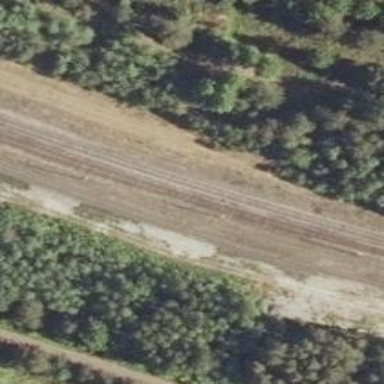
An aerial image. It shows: Continuous railway track.